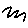
Label: zigzag